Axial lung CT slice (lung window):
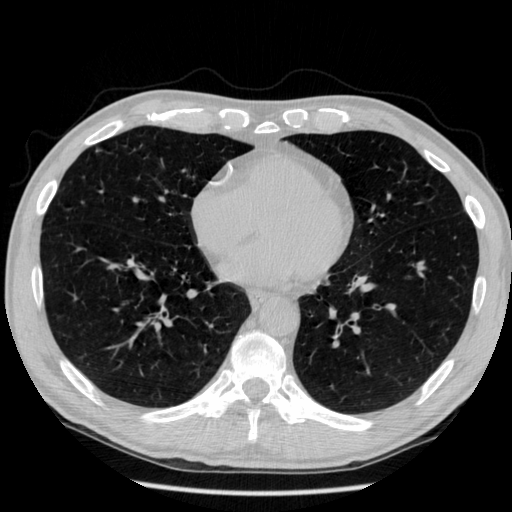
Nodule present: yes
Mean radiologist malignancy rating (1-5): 2